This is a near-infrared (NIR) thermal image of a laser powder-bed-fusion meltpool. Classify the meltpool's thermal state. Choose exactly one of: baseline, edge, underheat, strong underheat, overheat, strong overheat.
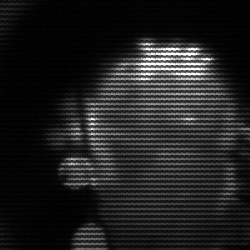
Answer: baseline